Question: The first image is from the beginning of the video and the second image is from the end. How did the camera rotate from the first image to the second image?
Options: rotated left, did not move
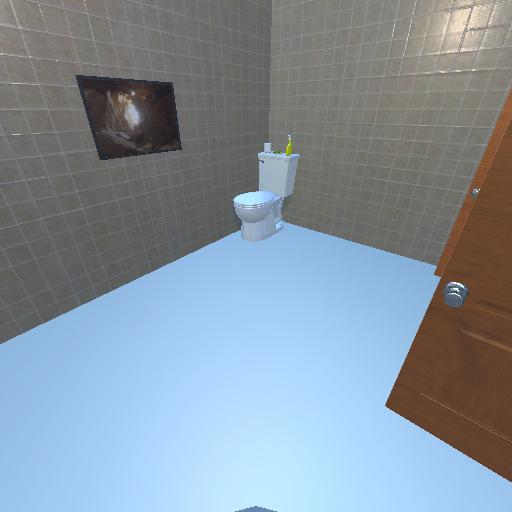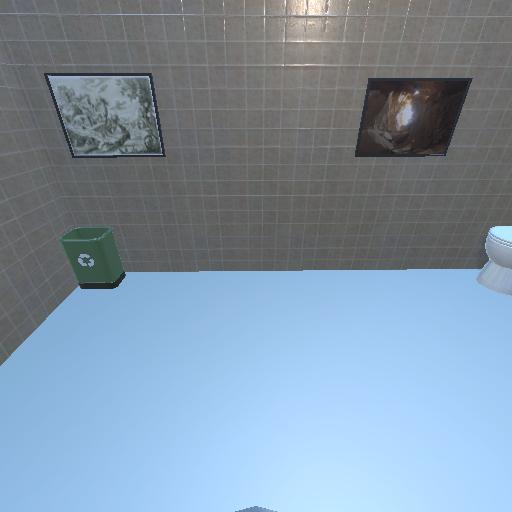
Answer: rotated left